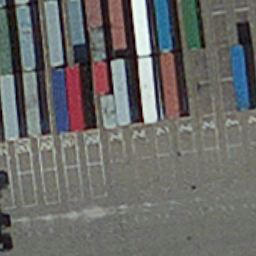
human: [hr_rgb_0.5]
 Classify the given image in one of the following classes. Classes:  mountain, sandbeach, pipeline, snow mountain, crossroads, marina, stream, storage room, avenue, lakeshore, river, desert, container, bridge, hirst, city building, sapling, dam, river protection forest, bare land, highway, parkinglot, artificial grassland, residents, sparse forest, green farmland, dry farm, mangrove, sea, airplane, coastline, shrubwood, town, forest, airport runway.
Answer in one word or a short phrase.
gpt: container